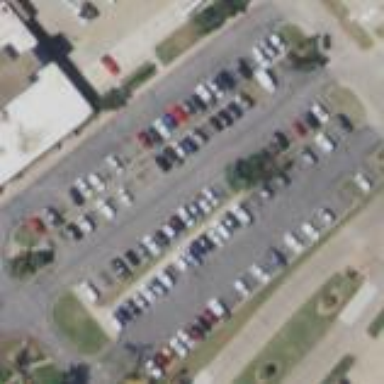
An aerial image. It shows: Parking area with asphalt surface.